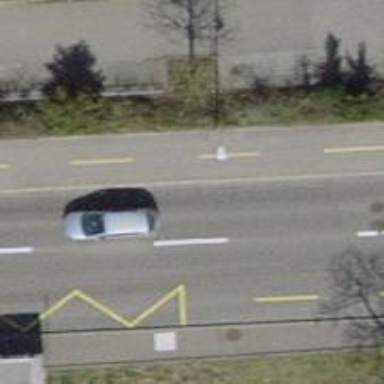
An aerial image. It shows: Tertiary road with asphalt surface. There are separate sidewalks on both sides and cycle tracks on both sides.